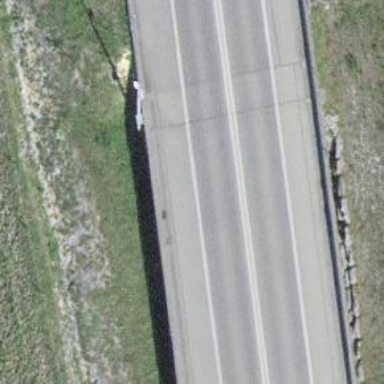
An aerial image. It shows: Trunk highway bridge with asphalt surface.